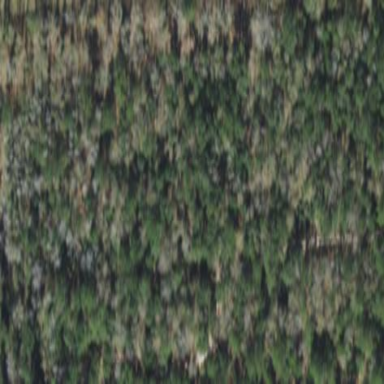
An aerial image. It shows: Mixed leaf woodland.